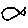
Label: fish